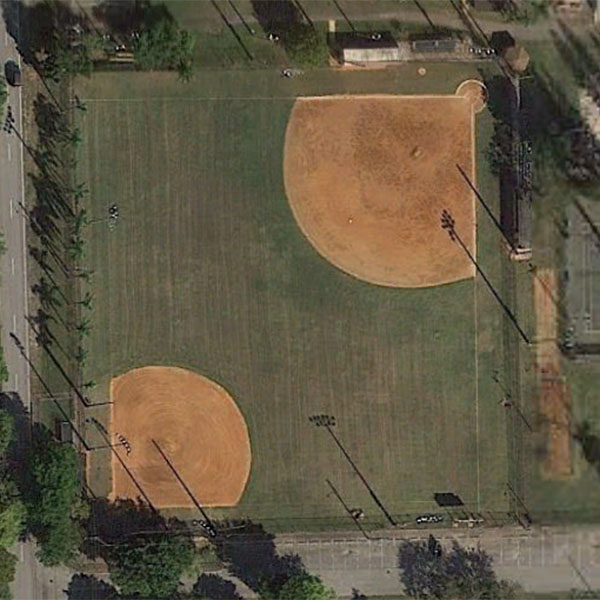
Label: BaseballField